Interaction volume radius: 5 \u00c5
Interaction volume height: 10 \u00c5
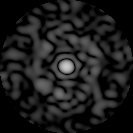
Disorder parameter: 0.804